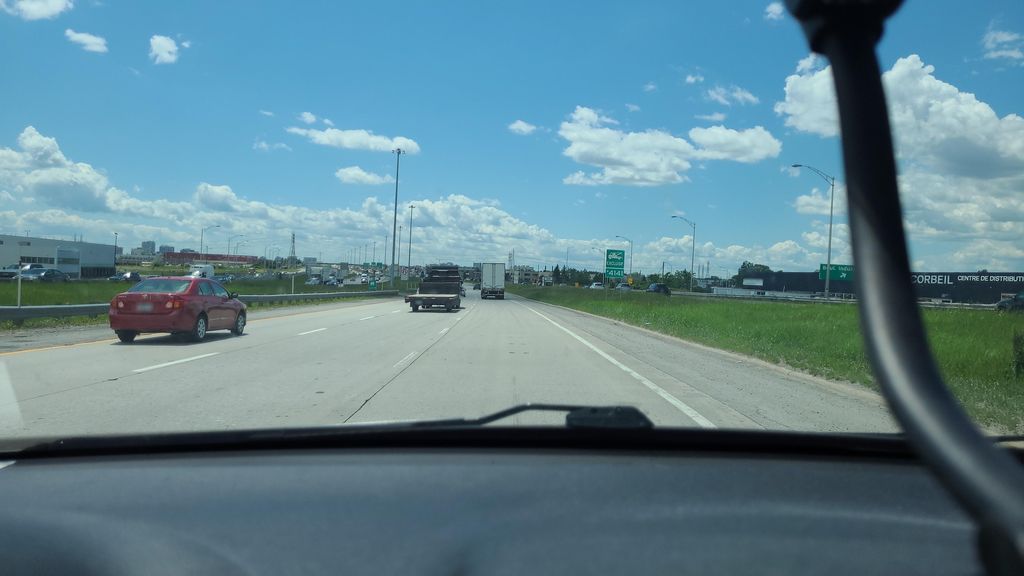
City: montreal